Field crop: maize
Growth stage: 2
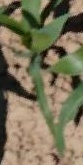
Species: maize